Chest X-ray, AP view. Patient: 24 years old, sex M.
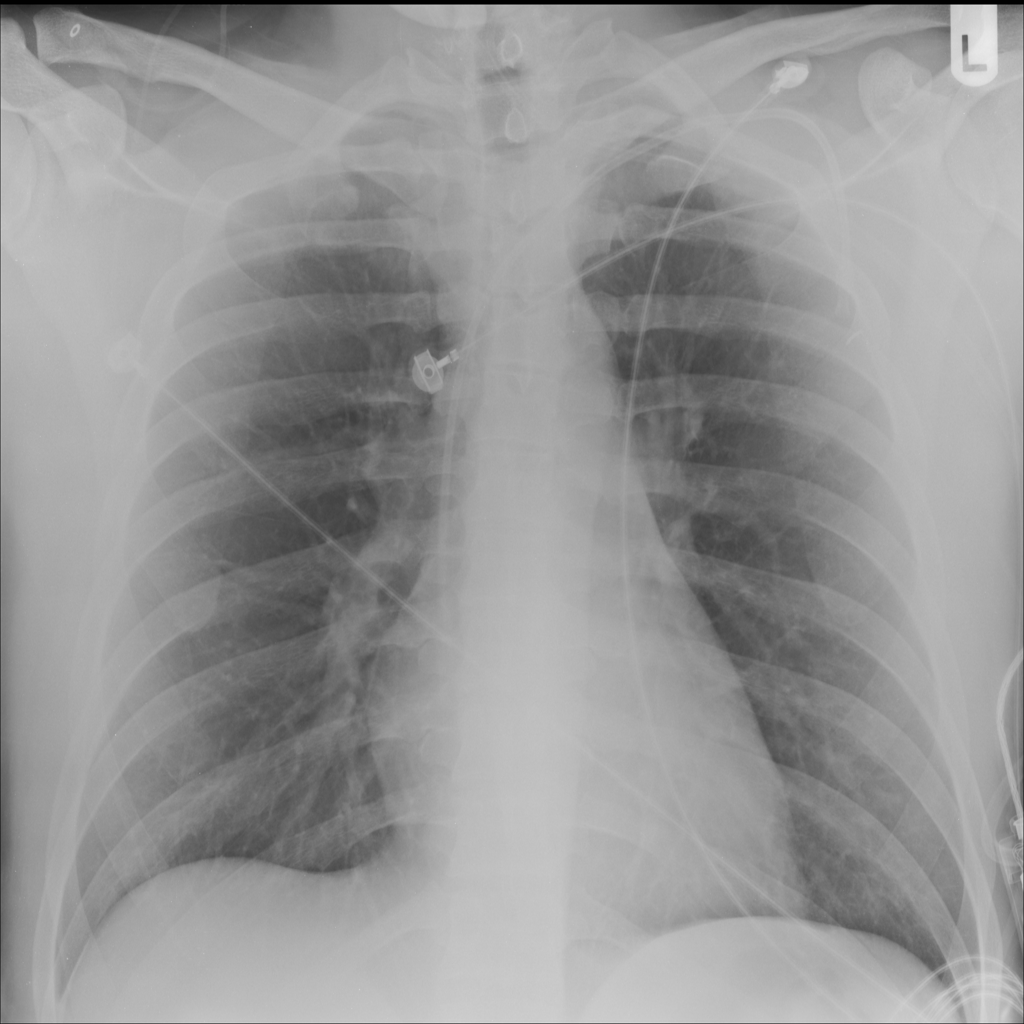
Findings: No Finding